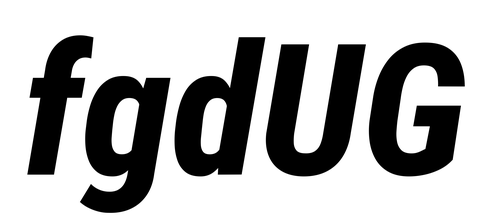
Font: Roboto-Italic_Condensed_ExtraBold_Italic